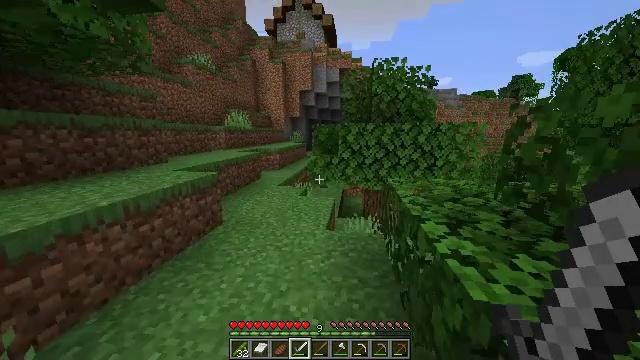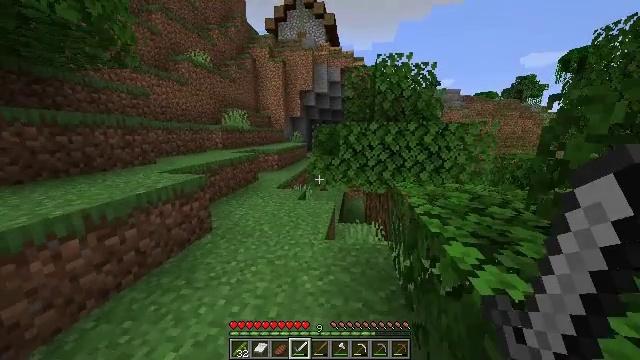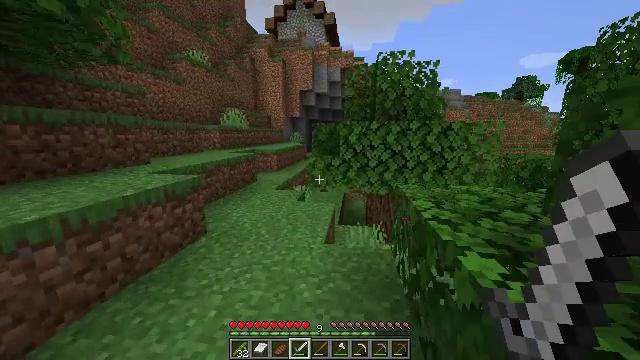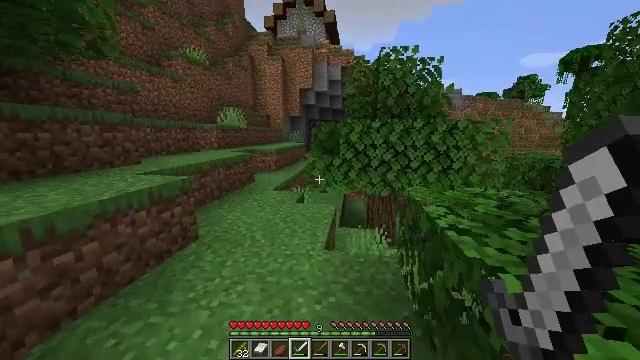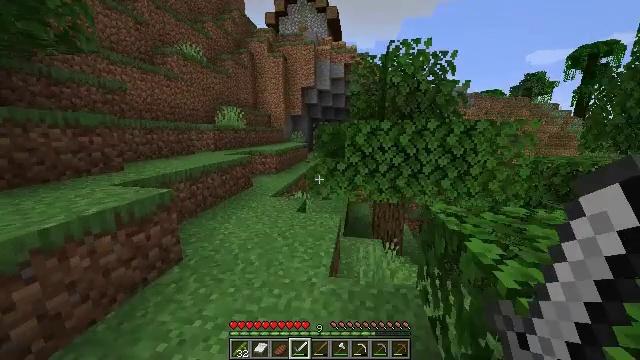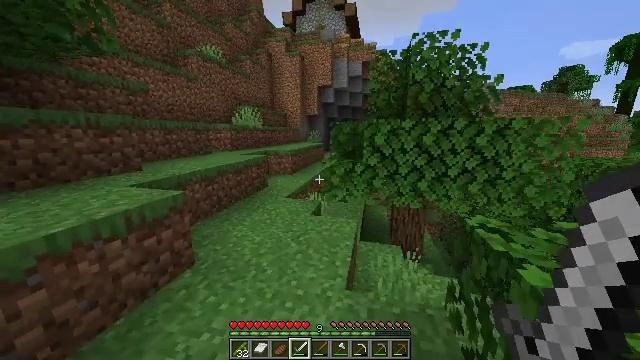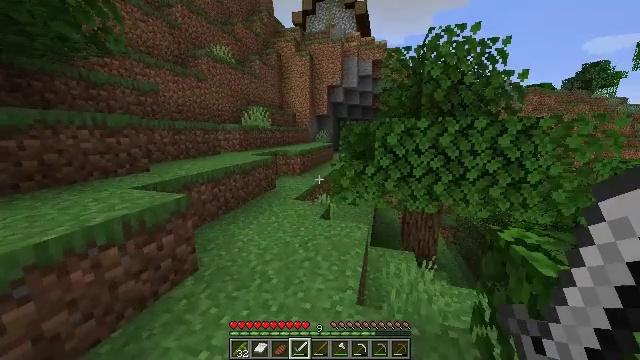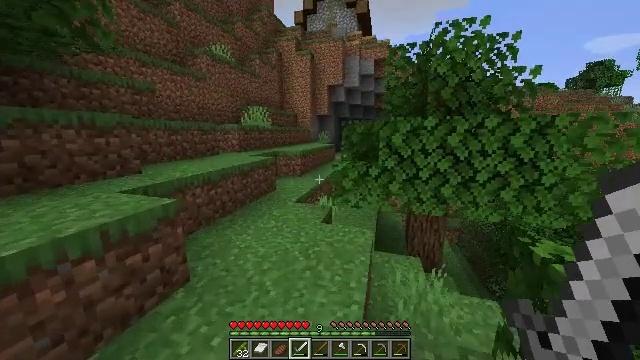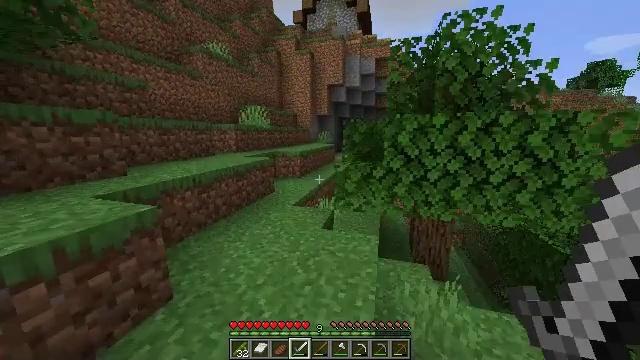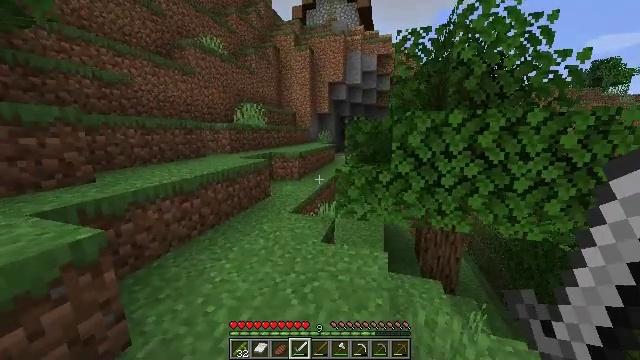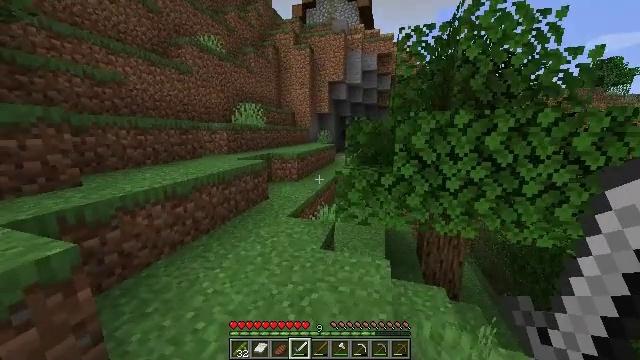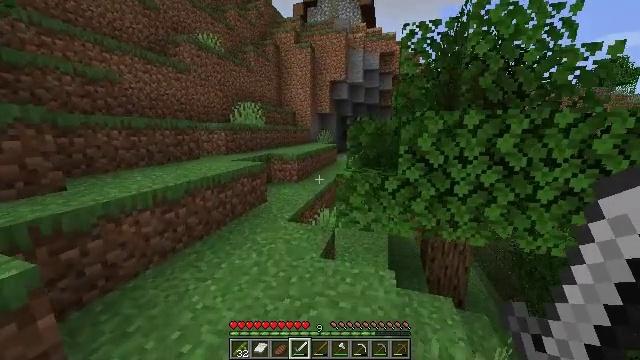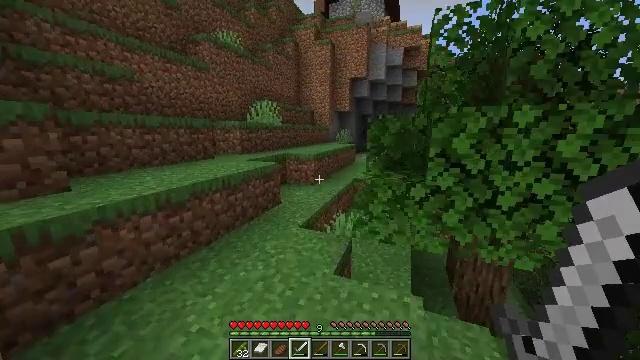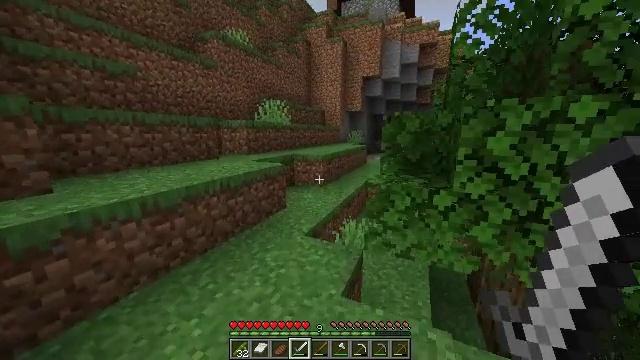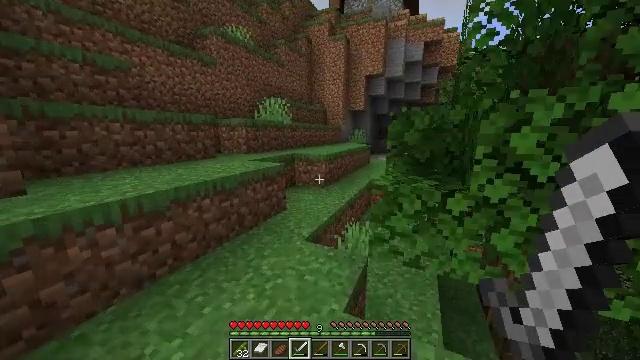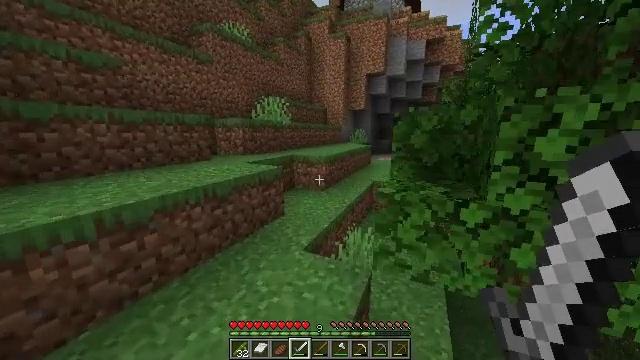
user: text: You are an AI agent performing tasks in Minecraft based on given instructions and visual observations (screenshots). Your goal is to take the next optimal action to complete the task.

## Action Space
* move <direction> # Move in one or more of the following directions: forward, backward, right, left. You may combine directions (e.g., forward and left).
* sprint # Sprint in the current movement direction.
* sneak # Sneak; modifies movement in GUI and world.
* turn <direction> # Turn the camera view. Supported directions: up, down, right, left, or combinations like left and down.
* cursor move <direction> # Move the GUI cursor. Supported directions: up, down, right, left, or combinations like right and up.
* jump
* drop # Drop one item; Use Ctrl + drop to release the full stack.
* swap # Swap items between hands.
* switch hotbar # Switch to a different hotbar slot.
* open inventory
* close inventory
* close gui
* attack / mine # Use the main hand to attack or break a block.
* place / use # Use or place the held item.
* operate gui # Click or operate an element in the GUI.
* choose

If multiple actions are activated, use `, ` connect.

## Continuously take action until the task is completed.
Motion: motion action
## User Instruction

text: Harvest sweet berries by mining the bush.
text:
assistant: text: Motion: move forward
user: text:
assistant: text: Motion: move forward
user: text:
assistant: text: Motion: move forward
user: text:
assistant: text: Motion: move forward, sprint
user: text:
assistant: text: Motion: move forward, sprint, turn left
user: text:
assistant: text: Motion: move forward, sprint, turn left
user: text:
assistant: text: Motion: move forward
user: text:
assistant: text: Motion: move forward
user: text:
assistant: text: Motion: move forward
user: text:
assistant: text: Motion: move forward
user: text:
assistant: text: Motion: move forward
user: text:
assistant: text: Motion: move forward, turn left
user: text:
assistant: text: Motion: move forward, turn left
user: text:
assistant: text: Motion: move forward
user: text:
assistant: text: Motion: move forward
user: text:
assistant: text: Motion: move forward
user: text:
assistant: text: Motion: move forward, jump
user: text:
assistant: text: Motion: move forward, turn down, jump
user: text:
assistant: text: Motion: move forward, turn right, jump
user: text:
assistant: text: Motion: move forward, turn right, jump
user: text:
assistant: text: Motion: move forward, turn right, jump
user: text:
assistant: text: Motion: move forward, turn right and up, jump
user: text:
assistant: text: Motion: move forward, turn right and up, jump
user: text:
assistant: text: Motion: move forward, turn right and up, jump
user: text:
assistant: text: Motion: move forward, turn right and up, jump
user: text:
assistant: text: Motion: move forward, turn up, jump
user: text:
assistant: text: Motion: move forward, sprint, turn left and up, jump
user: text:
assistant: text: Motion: move forward, sprint, turn left and up, jump
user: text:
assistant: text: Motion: move forward, sprint, turn left and up, jump
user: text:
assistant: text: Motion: move forward, turn left and up, jump